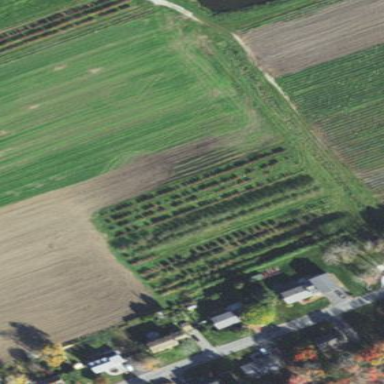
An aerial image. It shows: Agricultural area used as orchard.